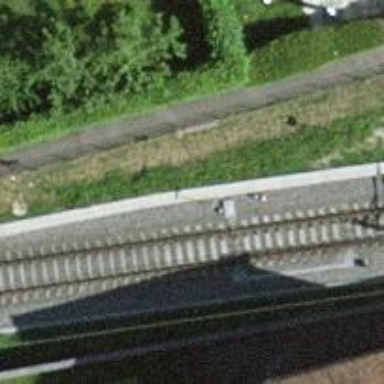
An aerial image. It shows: Railway switch.